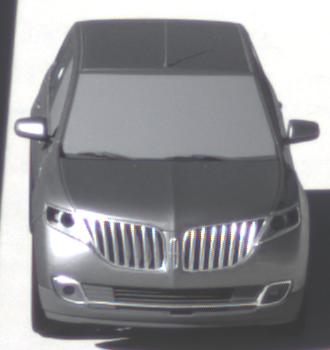
Make: Lincoln
Model: MKX
Detailed model: Gen. 1 CD3
Model produced from: 2010
Model produced until: 2015
Doors: 5
Color: gray
Road condition: dry road
Daytime: morning or afternoon
Contrast: high contrast